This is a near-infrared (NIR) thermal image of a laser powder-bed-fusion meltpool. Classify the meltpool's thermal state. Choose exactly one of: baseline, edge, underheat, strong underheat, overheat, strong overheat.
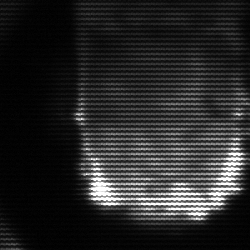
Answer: baseline